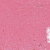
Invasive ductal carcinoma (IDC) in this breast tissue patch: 0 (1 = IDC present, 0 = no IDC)